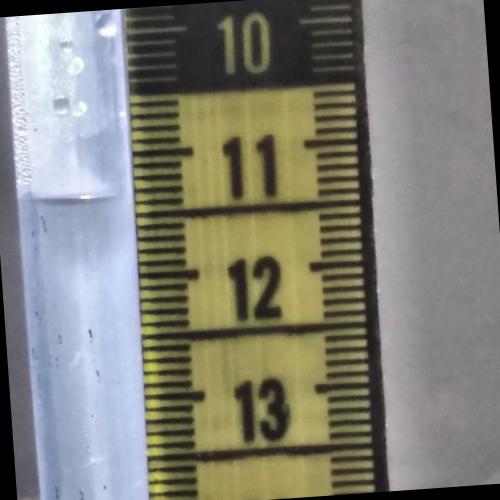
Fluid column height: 11.3 cm